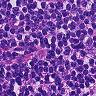
Metastatic tissue present: no